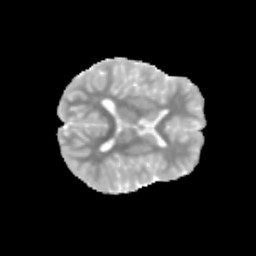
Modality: MD
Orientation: axial
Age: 9
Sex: male
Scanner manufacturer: siemens
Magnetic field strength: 3 T
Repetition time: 3.8 s
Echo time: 0.07 s